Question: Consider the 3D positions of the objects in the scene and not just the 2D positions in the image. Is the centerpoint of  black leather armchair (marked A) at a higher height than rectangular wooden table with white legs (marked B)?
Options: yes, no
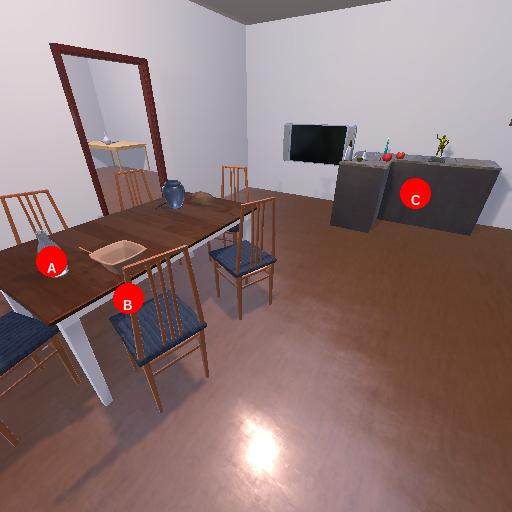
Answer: yes